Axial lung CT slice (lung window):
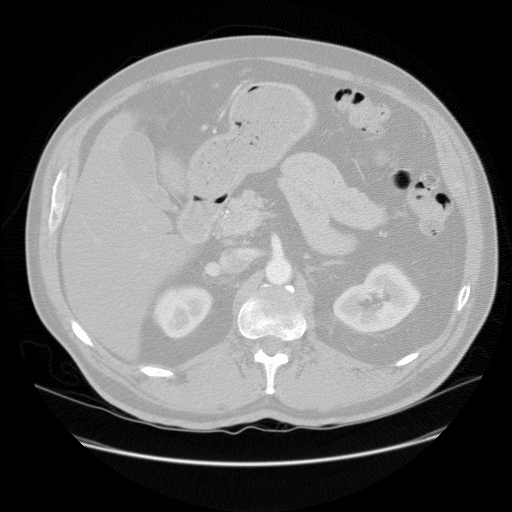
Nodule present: no